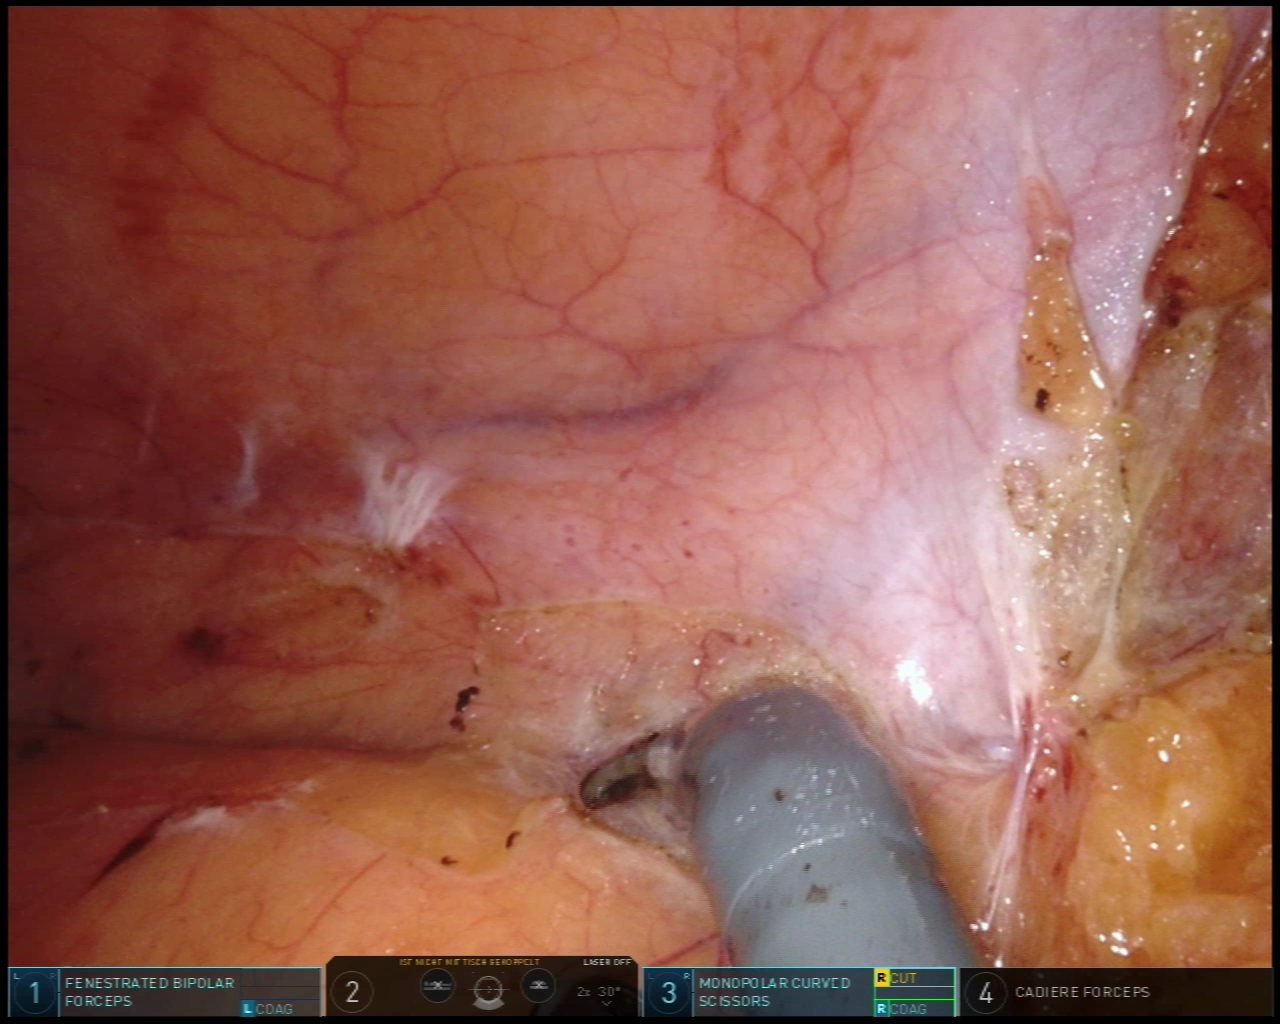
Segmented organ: abdominal_wall
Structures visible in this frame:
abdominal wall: yes
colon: no
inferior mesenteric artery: no
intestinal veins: no
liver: no
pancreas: no
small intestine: no
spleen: no
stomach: no
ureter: no
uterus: no
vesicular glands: no